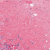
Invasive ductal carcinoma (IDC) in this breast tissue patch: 1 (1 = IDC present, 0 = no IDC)